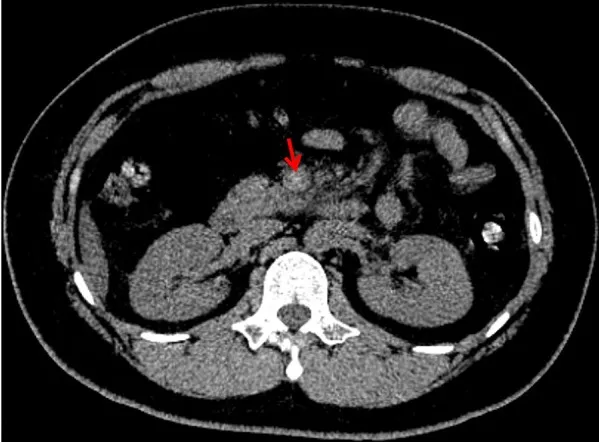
Unenhanced CT image showing high density lesion in superior mesenteric vein.
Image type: radiology (ct)